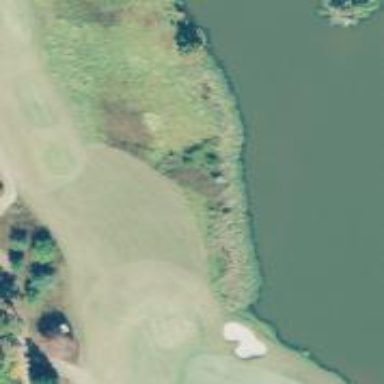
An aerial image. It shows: Area with grass used as rough in golf course.